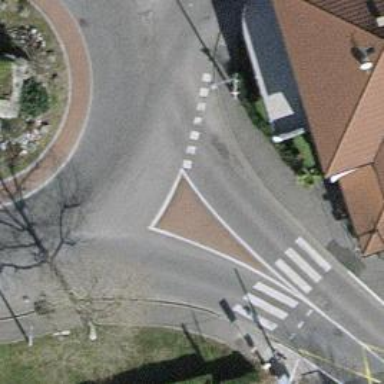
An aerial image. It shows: Traffic calming island.